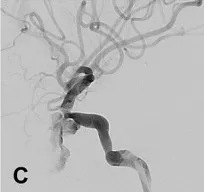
(C) The second time of right ICA angiogram before the embolization, showing the formation of the thrombus in the false cavity of the pseudoaneurysm.
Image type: radiology (ct)